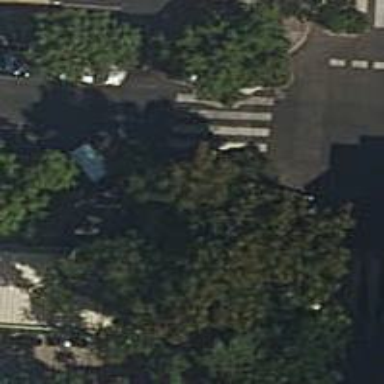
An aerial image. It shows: Zebra crossing on the road.